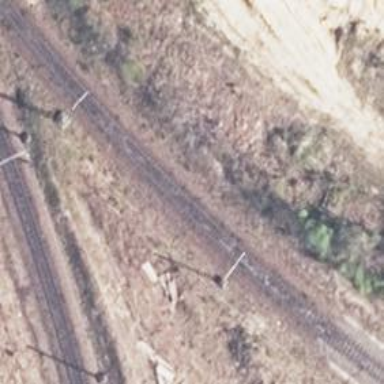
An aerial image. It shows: Rail yard with electrified contact lines for railway operations.